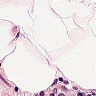
Metastatic tissue present: no